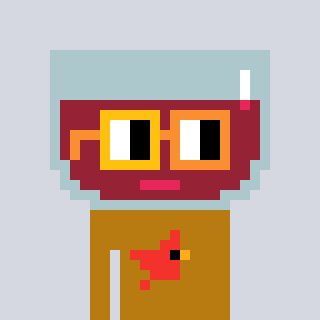
a pixel art character with square yellow and orange glasses, a wine-shaped head and a gold-colored body on a cool background